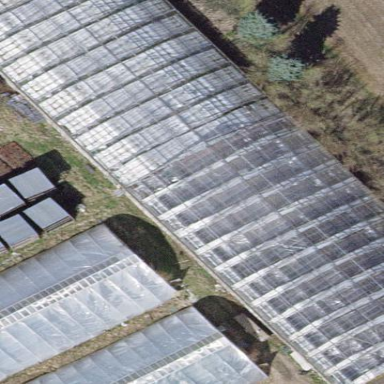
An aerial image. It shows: Greenhouse.